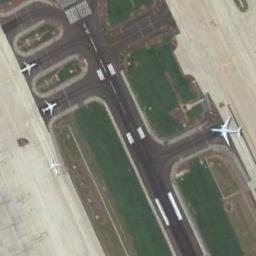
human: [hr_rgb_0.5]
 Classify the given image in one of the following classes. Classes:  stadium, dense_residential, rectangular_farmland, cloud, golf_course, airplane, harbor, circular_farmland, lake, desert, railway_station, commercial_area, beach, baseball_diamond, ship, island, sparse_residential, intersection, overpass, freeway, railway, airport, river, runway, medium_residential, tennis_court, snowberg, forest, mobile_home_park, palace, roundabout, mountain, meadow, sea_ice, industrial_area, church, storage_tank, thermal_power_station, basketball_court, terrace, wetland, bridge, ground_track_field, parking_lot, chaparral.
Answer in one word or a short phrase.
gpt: runway